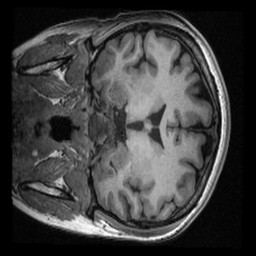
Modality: T1w
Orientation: coronal
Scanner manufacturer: ge
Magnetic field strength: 3 T
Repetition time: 0.007672 s
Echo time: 0.002936 s